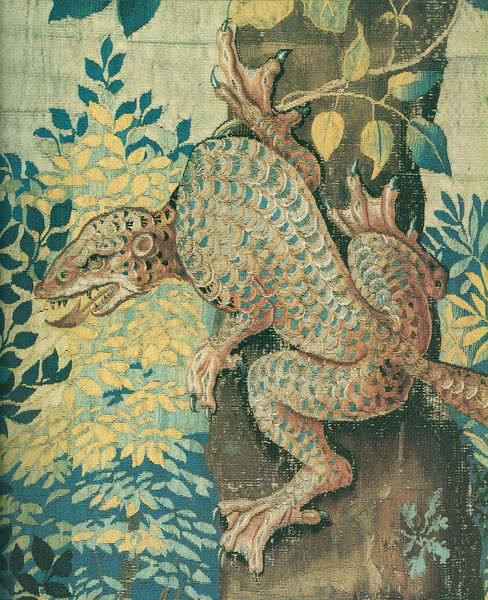
Titel: Die Tapiserien von Sigismund Augustus (Zyklus des Alten Testaments): Otter mit Fisch in seinem Maul
Künstler: Pieter Coecke van Aelst
Standort: Herstellungsort: Brüssel (EU - B)
Schlagwörter: baum, blau, blätter, kopf, laub, bäume, gelb, grün, braun, finger, holz, ohr, rücken, tier, teppich, wand, augen, bild, öl, ast, baumstamm, auge, pflanzen, schuppen, ranken, schwanz, füße, zehen, punkte, gepunktet, gefahr, schlange, krallen, schwimmhäute, zähne, maul, zunge, wesen, fabelwesen, obelisk, echse, salamander, kralle, planzen, pfeil, ungeheuer, gewebt, drache, eidechse, paradis, fabeltier, fauchen, tappete, kralllen, tappiserie, echsel